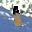
Label: 1